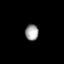
Tissue: prostate
Cell type: T cells
Senescence score: 0.3461
Nuclear area (px): 208
Mean DAPI intensity: 159.587